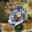
Label: 0